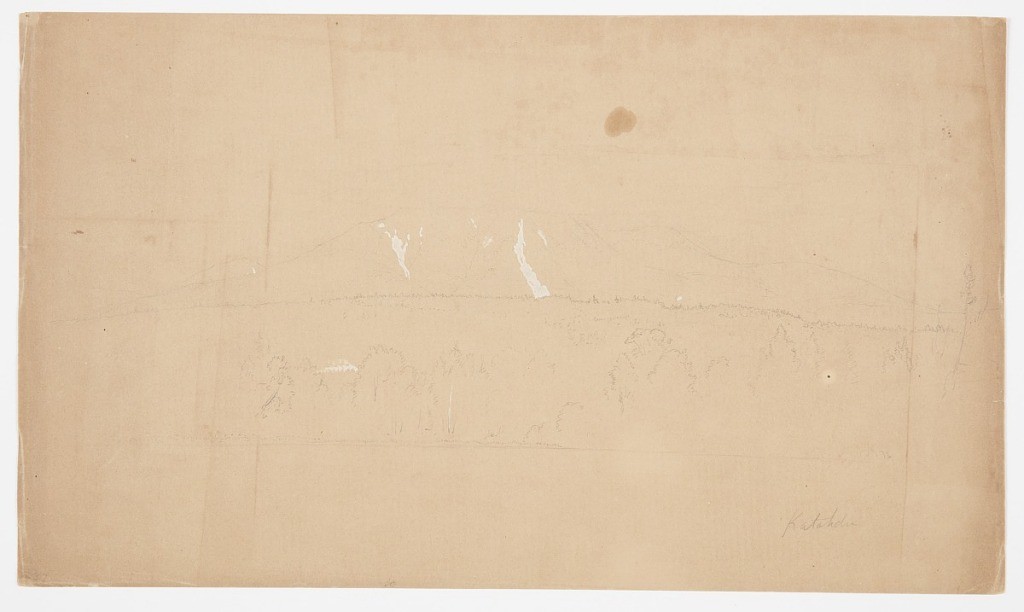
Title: Mt. Katahdin, Maine
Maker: Frederic Edwin Church, American, 1826–1900
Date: possibly August–September 1852
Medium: Graphite and white gouache on tan wove paper
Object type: drawing
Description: Landscape sketch showing a view of Mt. Katahdin in Maine from across a nearby body of water, whose surface stretches across the foreground before encountering the heavily wooded opposite shoreline. The body of water appears to be a relatively small pond. Beyond the shore, the terrain rises in the middle distance before giving way to the snow-strewn face of Mt. Katahdin. A low-lying bank of clouds obscures the mountain's peak, while another peak is visible behind it at left, while at right, the Katahdin ridge is visible.